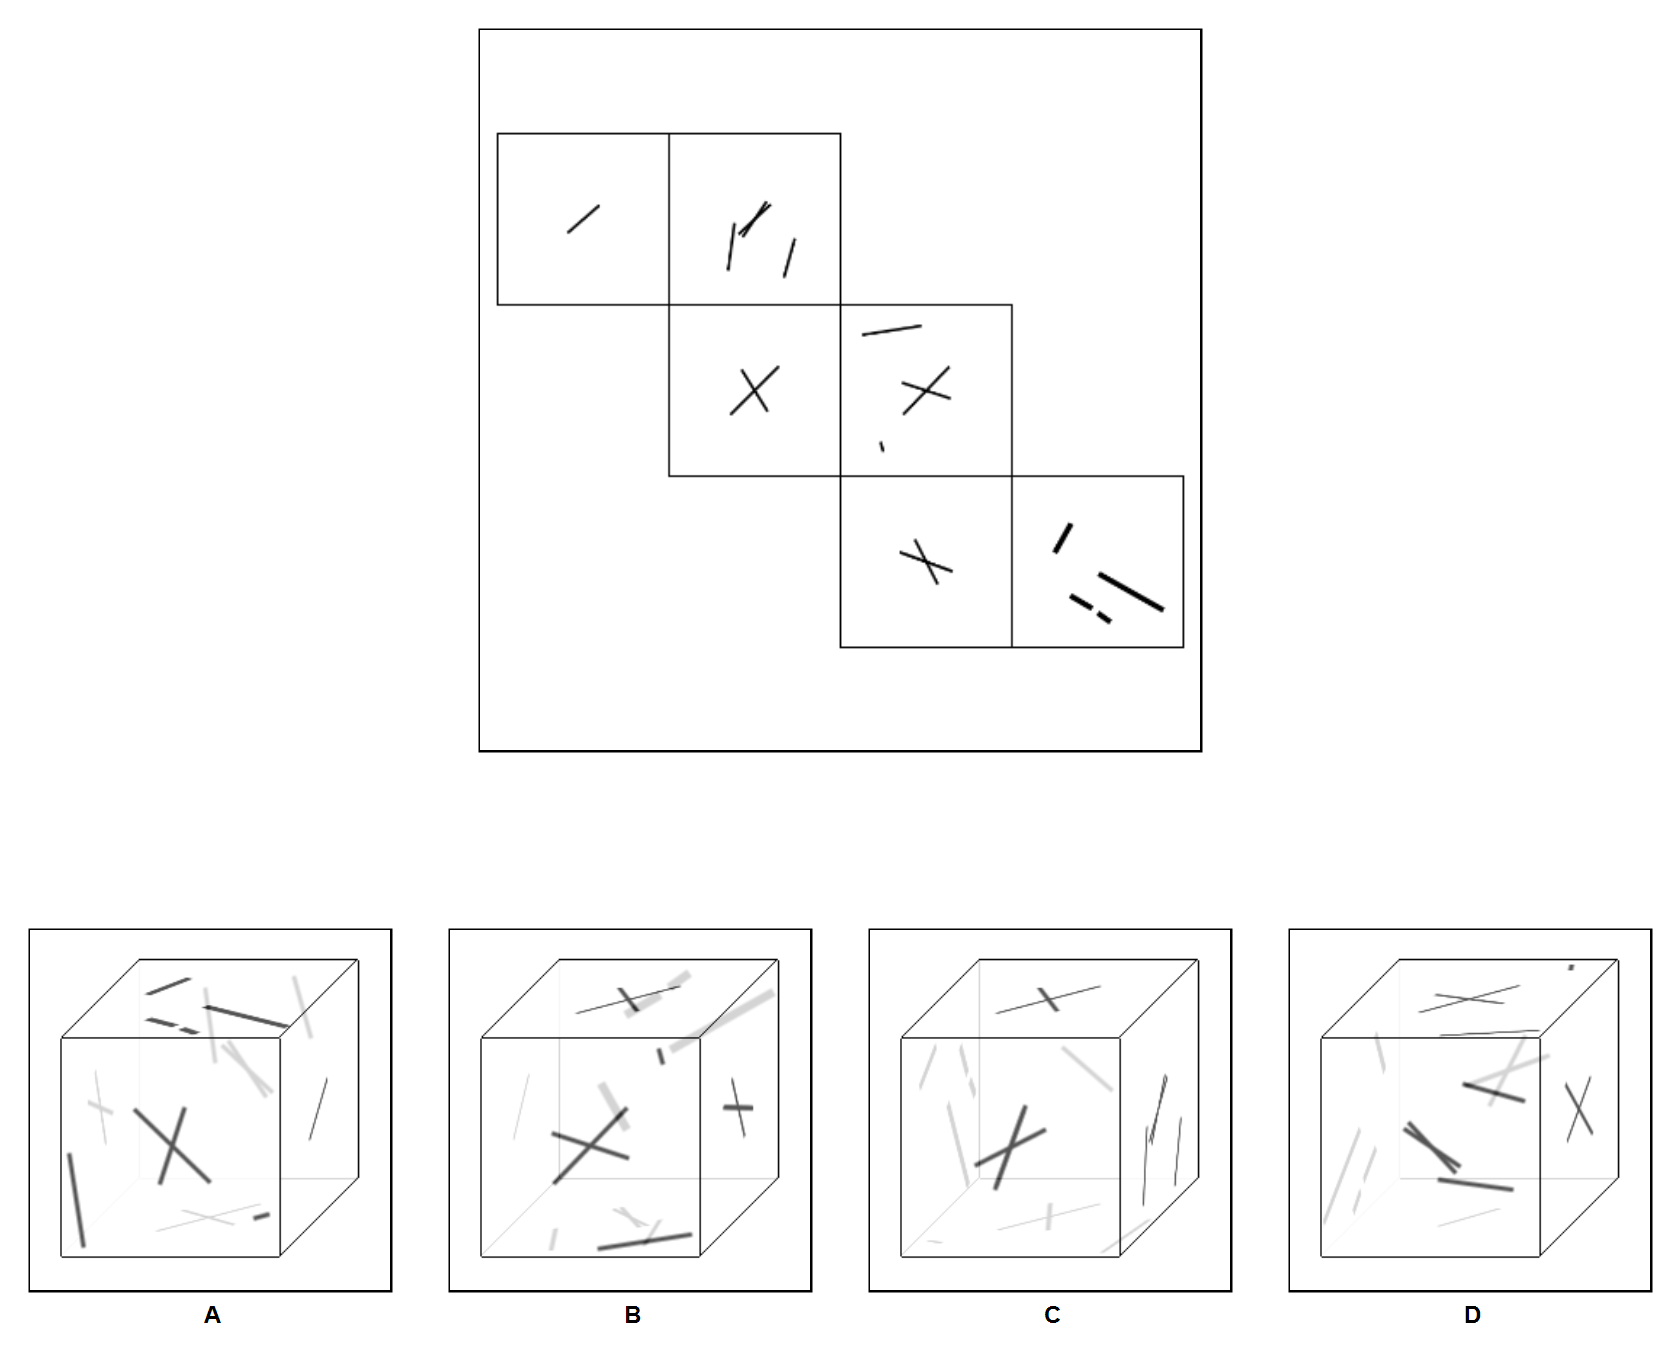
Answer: D